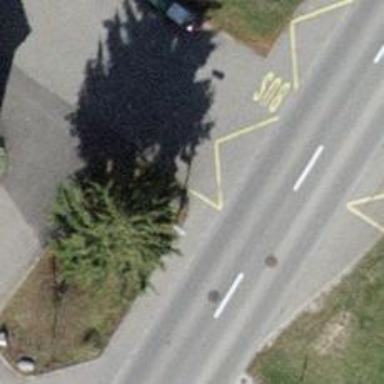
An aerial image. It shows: Bus stop with platform for public transport.